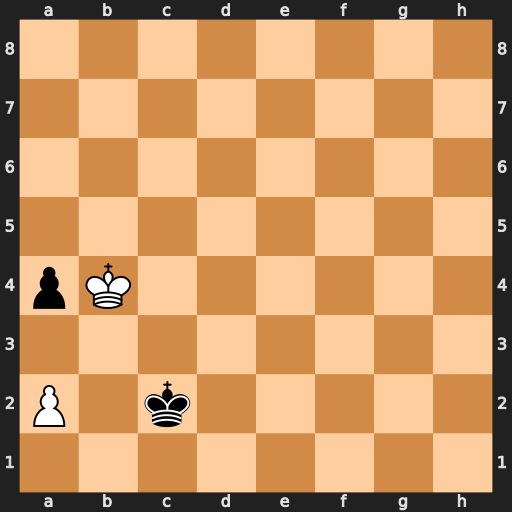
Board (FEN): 8/8/8/8/pK6/8/P1k5/8
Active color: w
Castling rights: -
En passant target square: -
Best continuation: Kxa4 Kb2 a3 Kc3 Kb5